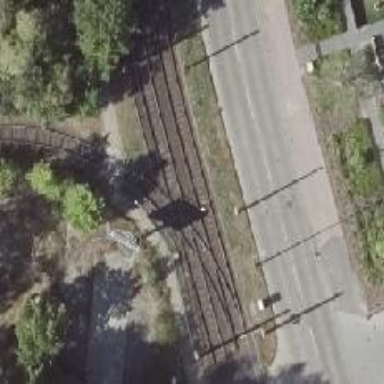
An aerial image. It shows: Railway crossing.